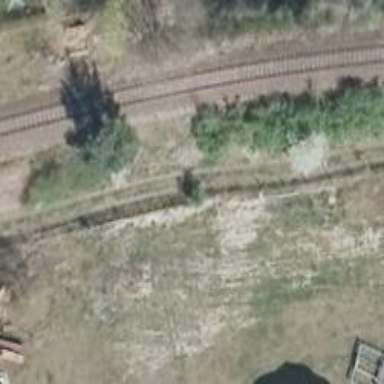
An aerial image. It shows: Track with ground surface. The track type is grade 5.